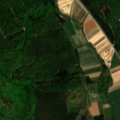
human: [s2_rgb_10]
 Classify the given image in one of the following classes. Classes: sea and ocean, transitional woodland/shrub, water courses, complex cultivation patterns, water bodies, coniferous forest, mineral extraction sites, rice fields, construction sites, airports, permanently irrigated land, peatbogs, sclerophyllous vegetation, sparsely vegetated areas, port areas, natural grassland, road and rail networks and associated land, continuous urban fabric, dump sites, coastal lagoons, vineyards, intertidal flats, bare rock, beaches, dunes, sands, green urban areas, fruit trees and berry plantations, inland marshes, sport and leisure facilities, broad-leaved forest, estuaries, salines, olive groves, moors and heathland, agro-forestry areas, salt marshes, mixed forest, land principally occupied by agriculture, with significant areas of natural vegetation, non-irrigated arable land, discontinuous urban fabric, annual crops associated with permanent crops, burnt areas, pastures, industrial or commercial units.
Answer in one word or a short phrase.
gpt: non-irrigated arable land, coniferous forest, mixed forest